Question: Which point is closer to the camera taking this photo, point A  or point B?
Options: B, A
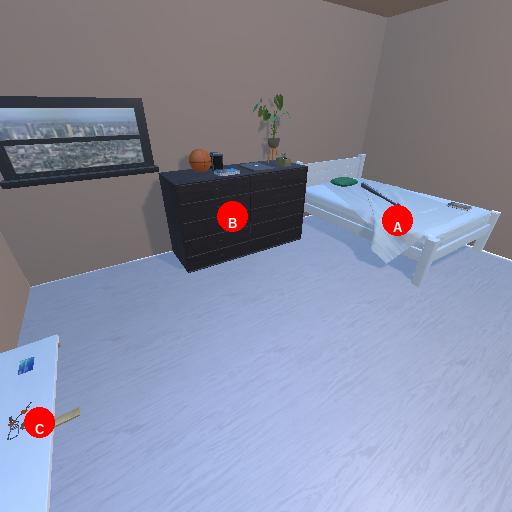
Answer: B